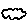
Label: cloud